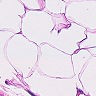
Metastatic tissue present: no